Question:
I have a column like this but I need to separate the weight digits from the chips name. Using grepl() function.
'''
productWords[grepl(pattern = "![:digit:]", x= productWords)]
'''
it's not working :/
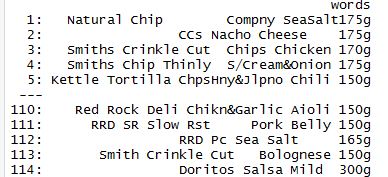
Answer: Try this with 'stringr' package
'''
x <- "Natural Chip 175g"
stringr::str_extract(x, '[0-9]{3}g')
'''
If weights can have more than 3 digits, try this -
'''
stringr::str_extract(x, '[0-9]+g')
'''